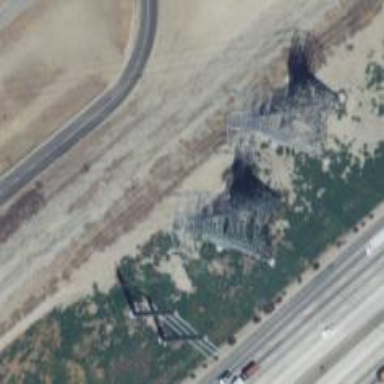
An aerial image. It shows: Lattice structure tower used for power transmission.